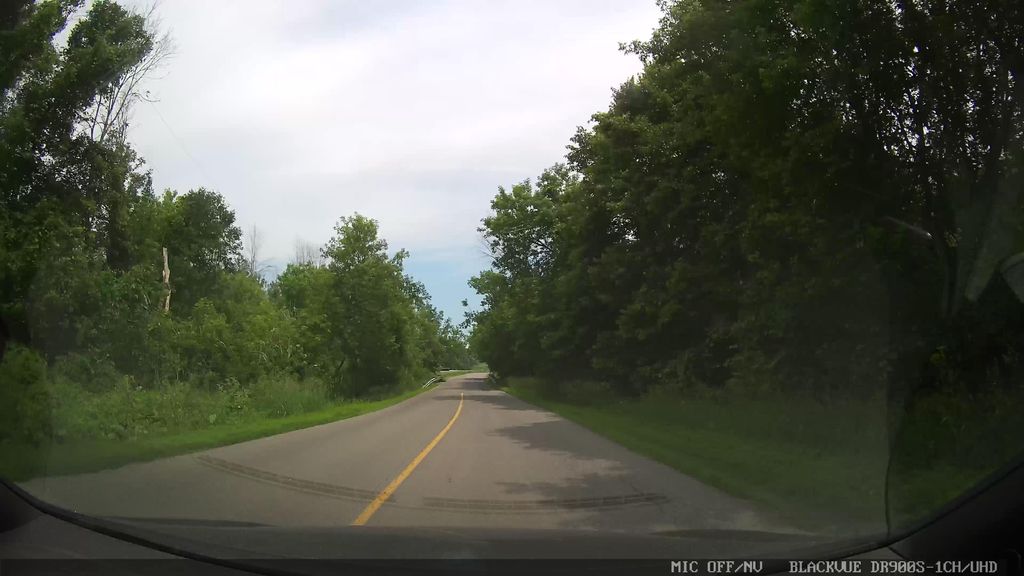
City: ottawa-gatineau